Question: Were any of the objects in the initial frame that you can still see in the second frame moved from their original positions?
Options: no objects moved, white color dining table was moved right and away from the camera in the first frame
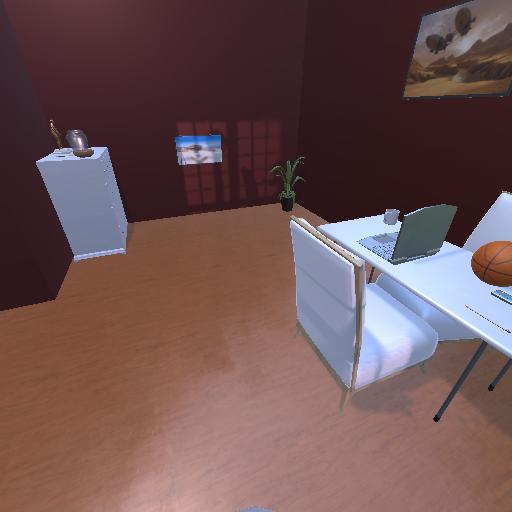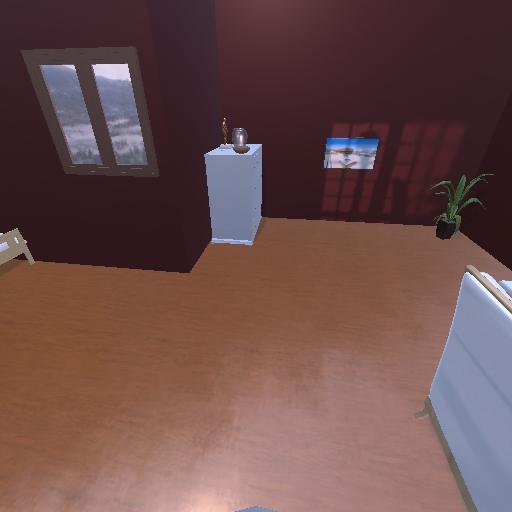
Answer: no objects moved